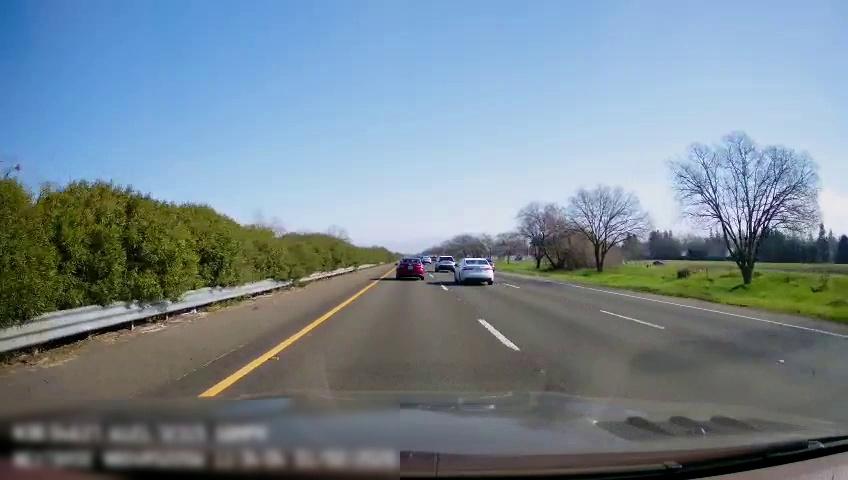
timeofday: Day
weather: Sunny
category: Drivable Space
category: Vehicles | Car
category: Vehicles | Car
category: Vehicles | Car
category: Lanes | Current Lane
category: Lanes | Current Lane
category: Lanes | Alternate Lane
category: Lanes | Alternate Lane